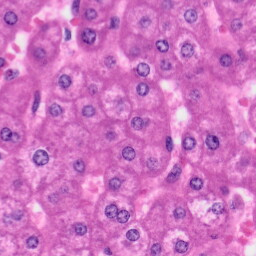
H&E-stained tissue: Liver